Question: Hi i am working on a simple wpf application .My issue is i want to include serial number(S_No) column which should be auto incremented but it is showing abnormal values.
I want proper serial column as my first column.
My code is :
'''
public partial class MainWindow : Window
{
public ObservableCollection<VLANS> vlan { get; set; }
public MainWindow()
{
InitializeComponent();
vlan=new ObservableCollection<VLANS>();
this.DataContext=this;
dg.ItemsSource =vlan;
}
private void Button_Click(object sender, RoutedEventArgs e)
{
var serial = new VLANS();
serial.S_No = vlan.Count;
vlan.Add(serial);
var vname = new VLANS();
vname.VlanName = t1.Text;
vlan.Add(vname);
}
}
public class VLANS
{
public string VlanName { get; set; }
public int S_No { get; set; }
}
}
'''
XAML is:
'''
<Window x:Class="TextboxToDatagridTest.MainWindow"
xmlns="http://schemas.microsoft.com/winfx/2006/xaml/presentation"
xmlns:x="http://schemas.microsoft.com/winfx/2006/xaml"
Title="MainWindow" Height="350" Width="525">
<Grid>
<Grid.RowDefinitions>
<RowDefinition Height="100"/>
<RowDefinition Height="200"/>
</Grid.RowDefinitions>
<TextBox
Name="t1"
Grid.Row="0"
Width="150"
Height="50"
Margin="200,0,0,0"
/>
<Button
Grid.Row="0"
Width="150"
Height="40"
Content="Button" FontSize="25"
HorizontalAlignment="Left"
Margin="80,0,0,0" Click="Button_Click">
</Button>
<DataGrid
AutoGenerateColumns="False"
Name="dg"
Grid.Row="1">
<DataGrid.Columns >
<DataGridTextColumn Header="S.No" Binding="{Binding Path=S_No}" />
<DataGridTextColumn Header="Vlan Name" Binding="{Binding Path=VlanName}"/>
</DataGrid.Columns>
</DataGrid>
</Grid>
</Window>
'''
Snap is :

Can anyone tell me where i am mistaking.
Any help would be highly praised.
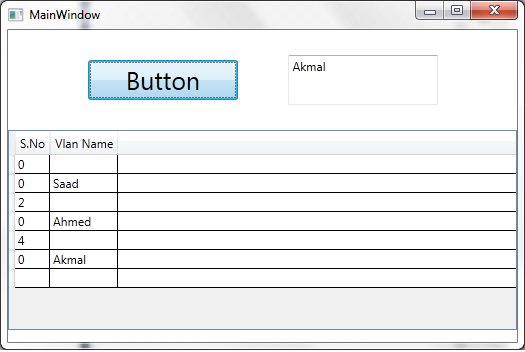
Answer: The problem is with your event handler instead of what you have try this
'''
private void Button_Click(object sender, RoutedEventArgs e)
{
var serial = new VLANS();
vlan.Add(serial)
serial.S_No = vlan.Count;
serial.VlanName = t1.Text;
vlan.Add(serial);
}
'''